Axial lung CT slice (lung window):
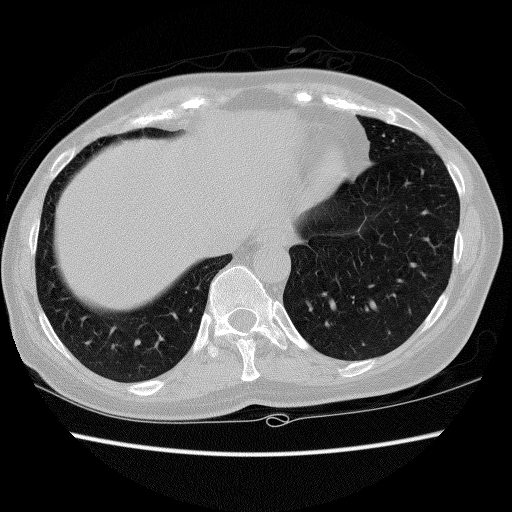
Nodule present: no